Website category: jobs
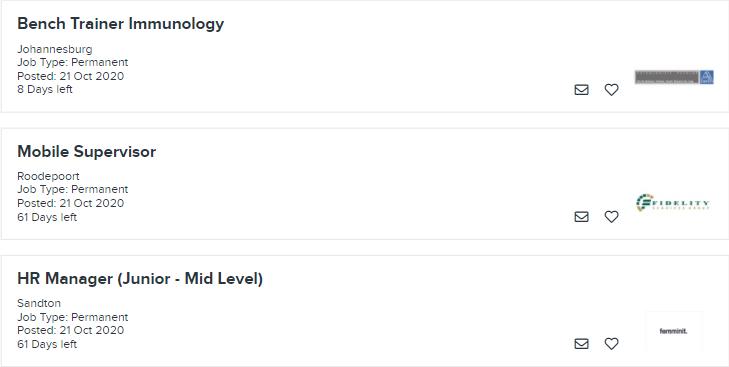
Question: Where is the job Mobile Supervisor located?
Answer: Roodepoort

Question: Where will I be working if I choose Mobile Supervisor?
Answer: Roodepoort

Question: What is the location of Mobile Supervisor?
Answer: Roodepoort

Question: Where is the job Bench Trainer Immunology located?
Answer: Johannesburg

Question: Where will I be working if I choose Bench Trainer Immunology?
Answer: Johannesburg

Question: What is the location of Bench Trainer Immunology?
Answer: Johannesburg

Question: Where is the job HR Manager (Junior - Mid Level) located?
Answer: Sandton

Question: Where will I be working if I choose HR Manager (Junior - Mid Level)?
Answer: Sandton

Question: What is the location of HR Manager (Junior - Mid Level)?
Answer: Sandton

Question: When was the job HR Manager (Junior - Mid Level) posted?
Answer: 21 Oct 2020

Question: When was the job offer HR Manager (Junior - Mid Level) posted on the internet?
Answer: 21 Oct 2020

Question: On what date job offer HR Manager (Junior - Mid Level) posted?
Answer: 21 Oct 2020

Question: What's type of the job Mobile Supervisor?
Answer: Job Type: Permanent

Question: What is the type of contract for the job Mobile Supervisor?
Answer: Job Type: Permanent

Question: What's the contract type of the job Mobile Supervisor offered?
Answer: Job Type: Permanent

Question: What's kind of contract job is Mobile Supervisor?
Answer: Job Type: Permanent

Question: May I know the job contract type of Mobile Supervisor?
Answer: Job Type: Permanent

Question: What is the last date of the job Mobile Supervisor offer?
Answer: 61 Days left

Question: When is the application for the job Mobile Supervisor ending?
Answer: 61 Days left

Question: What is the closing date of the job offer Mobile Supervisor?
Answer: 61 Days left

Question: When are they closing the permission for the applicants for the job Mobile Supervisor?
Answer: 61 Days left

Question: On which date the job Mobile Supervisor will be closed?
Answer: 61 Days left

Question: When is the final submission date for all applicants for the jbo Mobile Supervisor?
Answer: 61 Days left

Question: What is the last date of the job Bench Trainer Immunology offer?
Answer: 8 Days left

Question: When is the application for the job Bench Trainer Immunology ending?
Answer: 8 Days left

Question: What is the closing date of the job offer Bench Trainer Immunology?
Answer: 8 Days left

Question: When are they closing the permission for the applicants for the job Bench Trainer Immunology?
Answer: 8 Days left

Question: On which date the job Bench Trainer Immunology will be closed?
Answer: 8 Days left

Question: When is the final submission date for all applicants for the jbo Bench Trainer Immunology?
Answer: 8 Days left

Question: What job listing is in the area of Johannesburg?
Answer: Bench Trainer Immunology

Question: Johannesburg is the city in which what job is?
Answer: Bench Trainer Immunology

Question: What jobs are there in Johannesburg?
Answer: Bench Trainer Immunology

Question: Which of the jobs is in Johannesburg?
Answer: Bench Trainer Immunology

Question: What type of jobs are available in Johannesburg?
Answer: Bench Trainer Immunology

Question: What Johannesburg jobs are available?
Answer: Bench Trainer Immunology

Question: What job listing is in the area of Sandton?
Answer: HR Manager (Junior - Mid Level)

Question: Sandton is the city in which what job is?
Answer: HR Manager (Junior - Mid Level)

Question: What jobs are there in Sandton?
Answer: HR Manager (Junior - Mid Level)

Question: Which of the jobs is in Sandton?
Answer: HR Manager (Junior - Mid Level)

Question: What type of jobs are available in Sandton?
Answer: HR Manager (Junior - Mid Level)

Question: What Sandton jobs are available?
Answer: HR Manager (Junior - Mid Level)

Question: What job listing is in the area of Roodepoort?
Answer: Mobile Supervisor

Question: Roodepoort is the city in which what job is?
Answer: Mobile Supervisor

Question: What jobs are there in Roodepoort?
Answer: Mobile Supervisor

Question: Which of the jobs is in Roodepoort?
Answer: Mobile Supervisor

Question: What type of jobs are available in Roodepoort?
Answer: Mobile Supervisor

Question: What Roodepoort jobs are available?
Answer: Mobile Supervisor